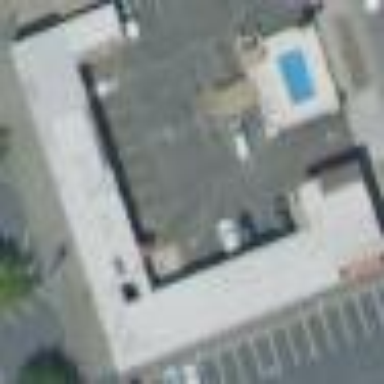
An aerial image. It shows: Building that is motel.